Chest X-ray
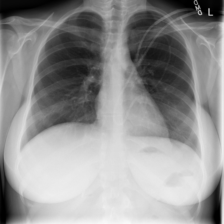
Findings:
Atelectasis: negative
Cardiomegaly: negative
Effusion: negative
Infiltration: negative
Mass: negative
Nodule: negative
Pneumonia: negative
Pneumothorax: negative
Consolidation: negative
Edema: negative
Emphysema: negative
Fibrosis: negative
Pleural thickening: negative
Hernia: negative